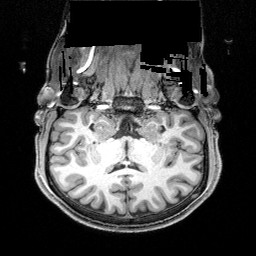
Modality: T1w
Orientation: sagittal
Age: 32
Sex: male
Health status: healthy